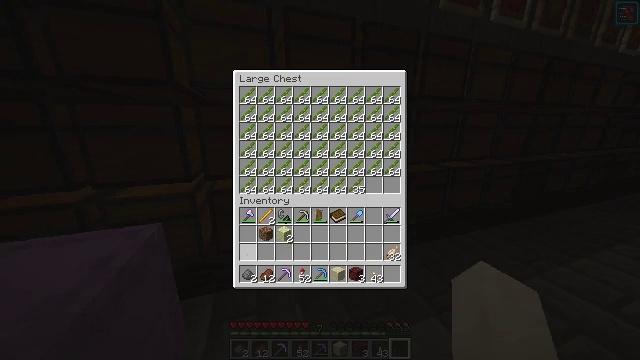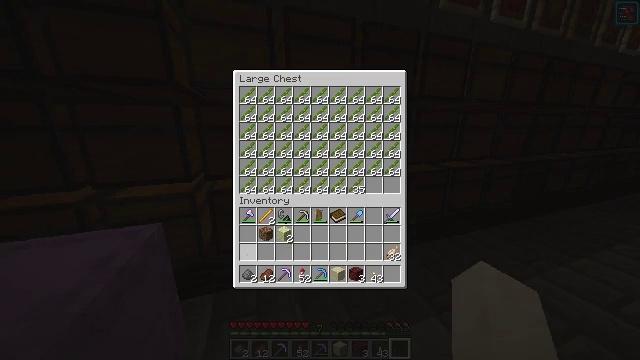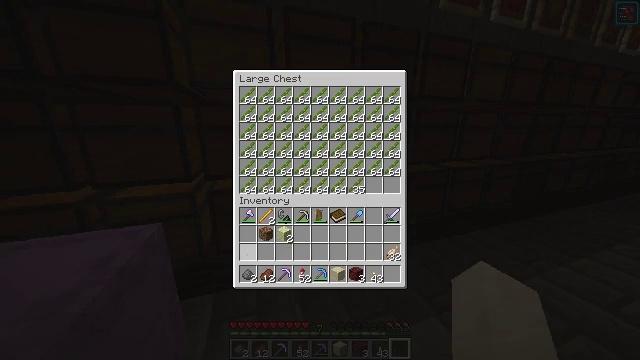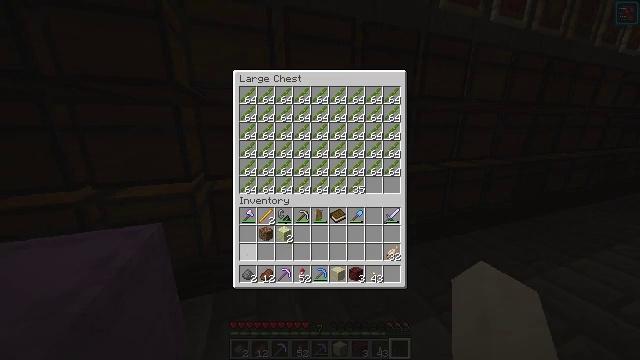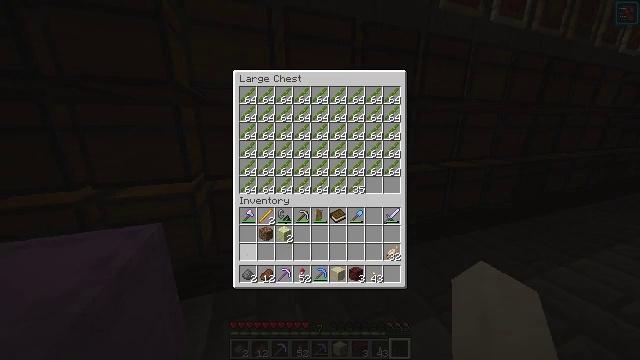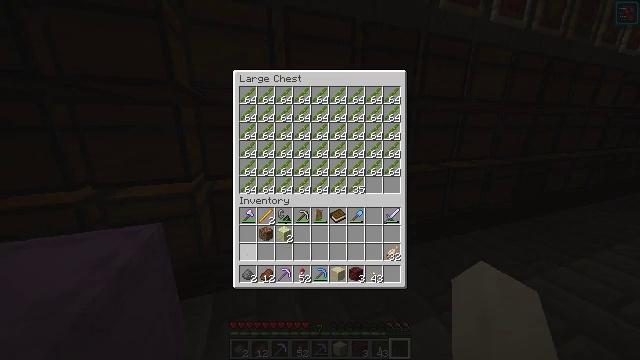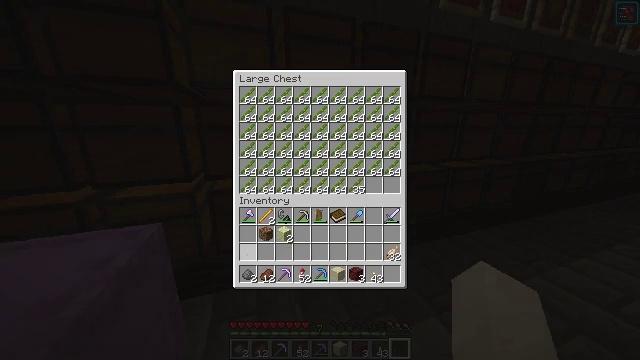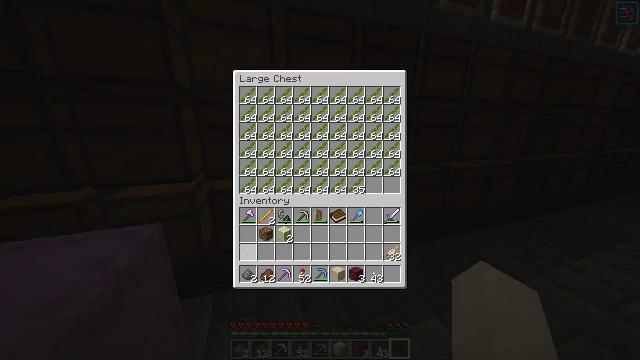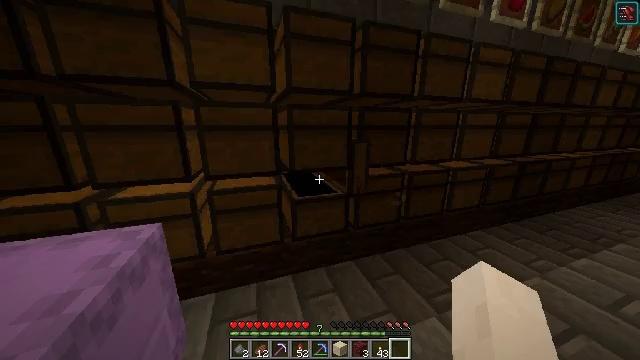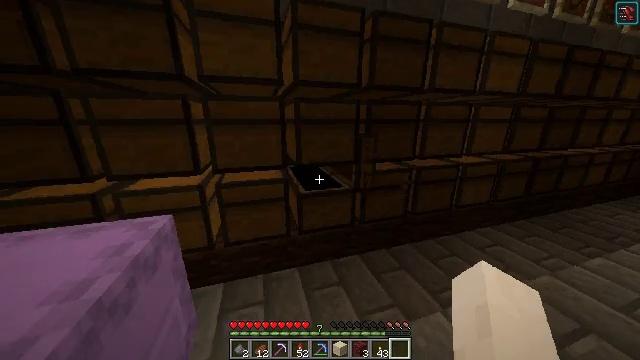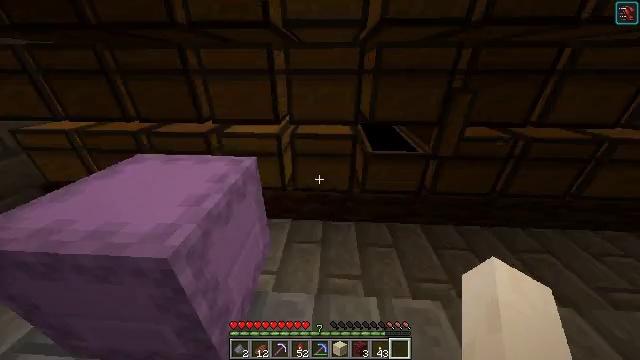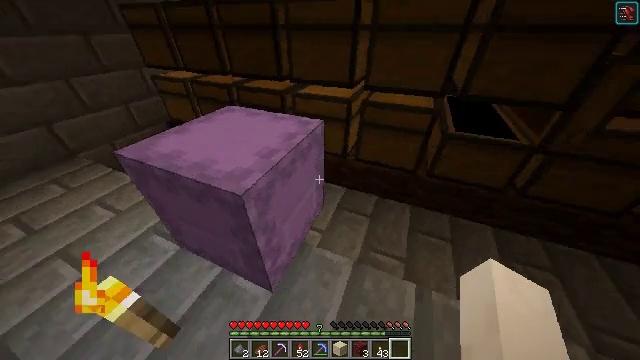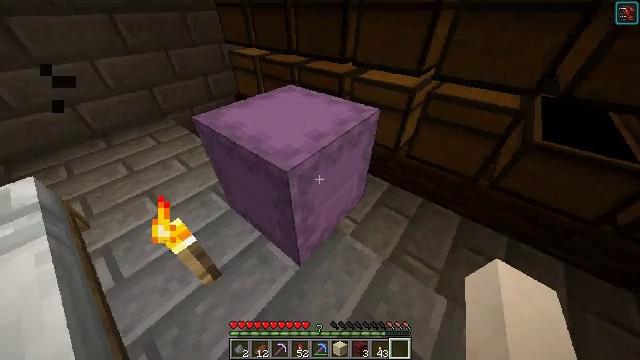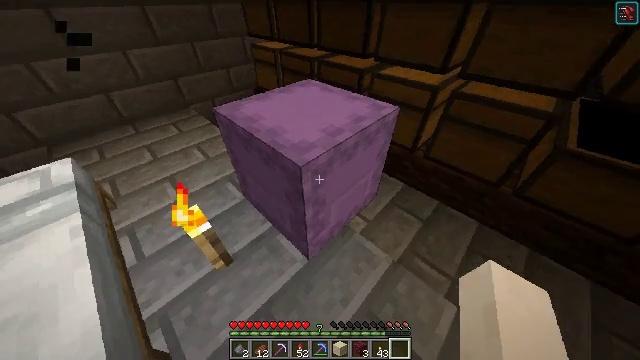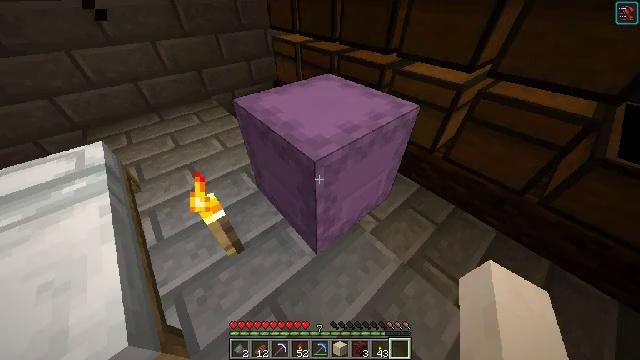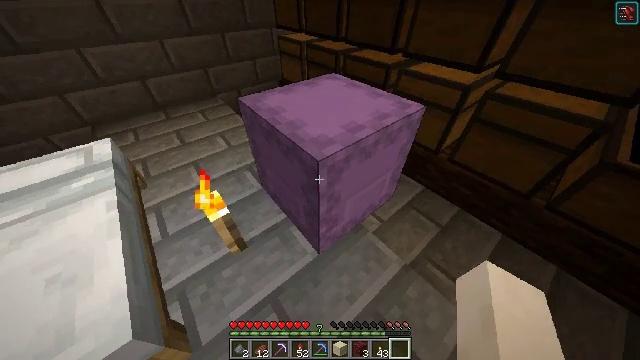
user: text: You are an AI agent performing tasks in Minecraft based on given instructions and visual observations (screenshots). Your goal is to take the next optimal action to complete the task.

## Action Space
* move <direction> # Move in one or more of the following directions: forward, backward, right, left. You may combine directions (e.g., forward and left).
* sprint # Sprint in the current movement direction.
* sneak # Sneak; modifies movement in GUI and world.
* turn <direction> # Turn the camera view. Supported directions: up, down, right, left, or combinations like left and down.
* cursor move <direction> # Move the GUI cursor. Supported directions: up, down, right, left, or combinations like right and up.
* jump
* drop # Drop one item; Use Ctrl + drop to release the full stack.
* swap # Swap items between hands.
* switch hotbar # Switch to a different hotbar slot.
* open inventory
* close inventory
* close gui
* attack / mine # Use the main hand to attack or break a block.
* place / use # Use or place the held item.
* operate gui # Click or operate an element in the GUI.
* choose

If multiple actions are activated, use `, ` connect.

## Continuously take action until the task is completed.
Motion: motion action
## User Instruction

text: Collect the shulker box to move it.
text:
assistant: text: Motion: sneak
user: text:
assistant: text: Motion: sneak
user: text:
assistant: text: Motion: sneak
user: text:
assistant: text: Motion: sneak
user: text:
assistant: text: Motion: sneak
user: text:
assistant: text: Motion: no_op
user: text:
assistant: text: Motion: no_op
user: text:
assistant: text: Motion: close inventory
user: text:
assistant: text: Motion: turn left and down, close inventory
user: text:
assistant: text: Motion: turn left and down
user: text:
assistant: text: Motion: turn left and down
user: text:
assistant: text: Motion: turn left and down
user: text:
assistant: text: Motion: turn left and down
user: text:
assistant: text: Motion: turn left and down
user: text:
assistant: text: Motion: turn left
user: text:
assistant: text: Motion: no_op
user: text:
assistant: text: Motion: no_op
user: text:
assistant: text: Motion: no_op
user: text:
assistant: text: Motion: no_op
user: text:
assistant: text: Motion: no_op
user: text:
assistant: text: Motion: no_op
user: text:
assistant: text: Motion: no_op
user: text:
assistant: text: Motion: no_op
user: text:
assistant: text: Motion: no_op
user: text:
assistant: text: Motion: no_op
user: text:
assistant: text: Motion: no_op
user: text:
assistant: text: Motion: no_op
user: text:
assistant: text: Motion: no_op
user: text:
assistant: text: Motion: no_op
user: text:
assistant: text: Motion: no_op